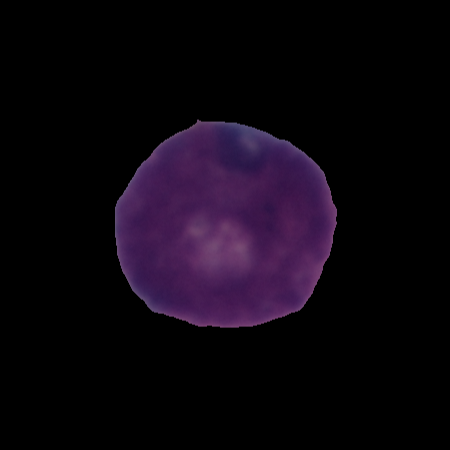
Label: cancer